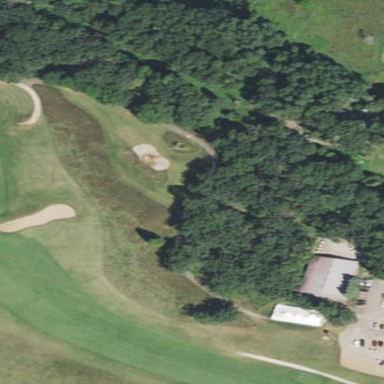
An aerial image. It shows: Grassy area designated as golf fairway.